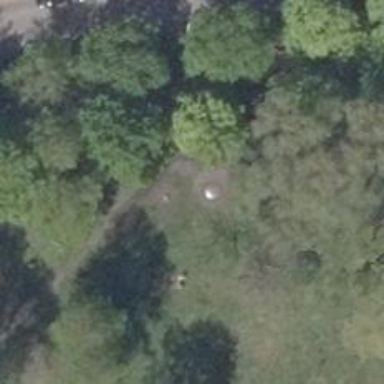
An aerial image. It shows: Playground with springy and roundabout features.